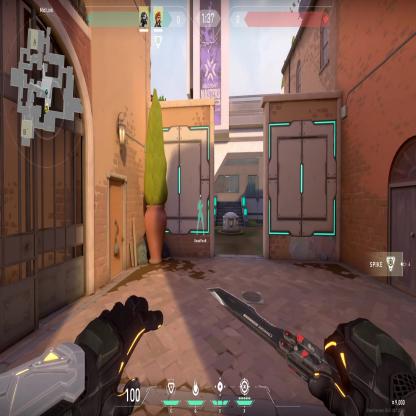
Label: teammate